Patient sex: M
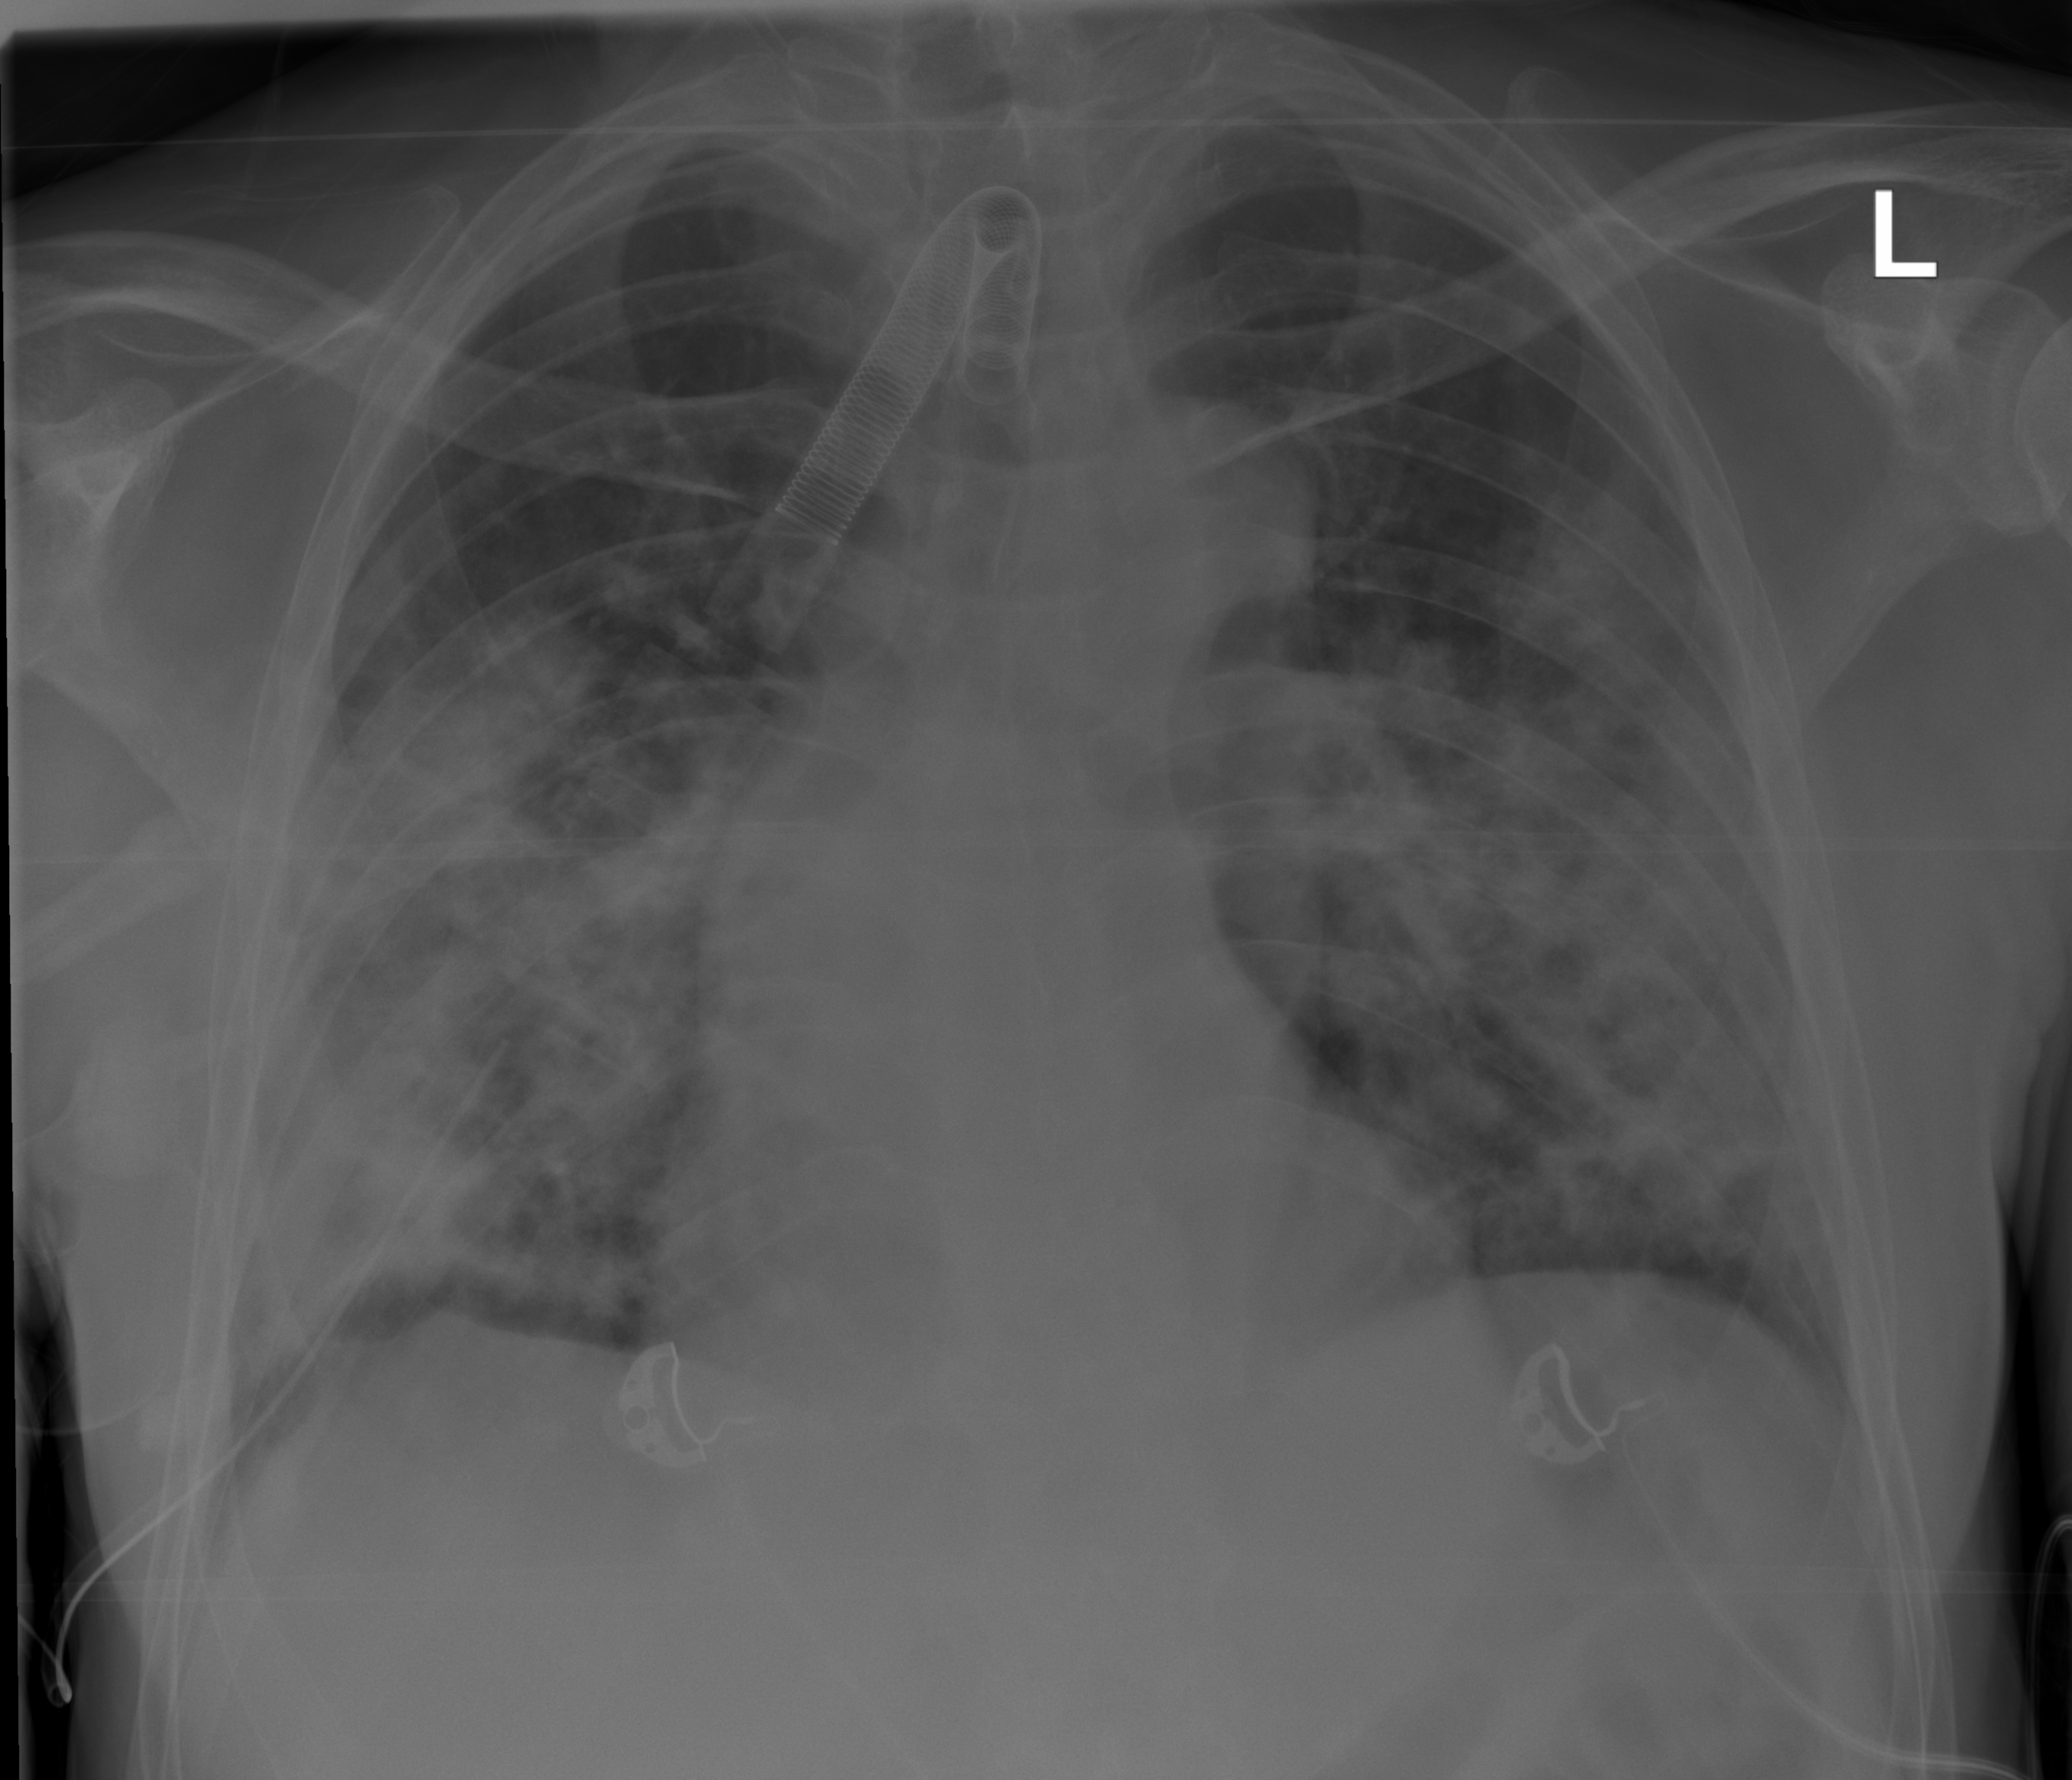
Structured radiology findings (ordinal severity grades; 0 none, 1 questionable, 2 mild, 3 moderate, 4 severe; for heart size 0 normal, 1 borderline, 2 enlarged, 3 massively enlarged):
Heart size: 0
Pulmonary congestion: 0
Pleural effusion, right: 0
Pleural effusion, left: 0
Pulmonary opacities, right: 3
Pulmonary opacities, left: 3
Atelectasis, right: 3
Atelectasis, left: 2